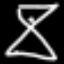
Label: hourglass